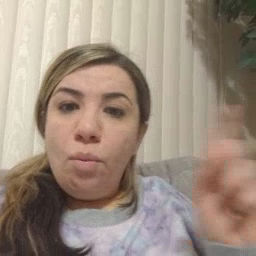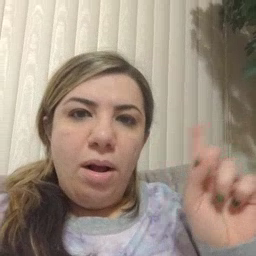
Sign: where